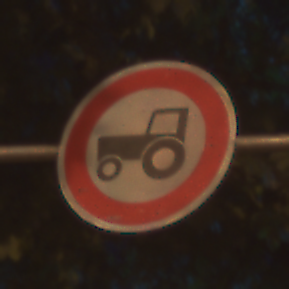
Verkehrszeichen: VerbotKraftfahrzeugeZuegeNichtSchneller25
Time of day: Night
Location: Outdoor (Urban)
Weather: PartlyCloudy
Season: NotSpecified
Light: Artificial